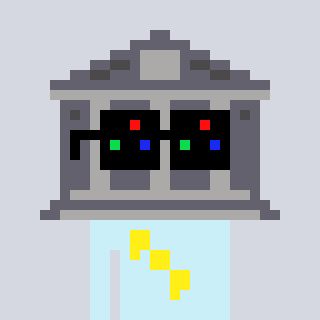
a pixel art character with square black sunglasses, a bank-shaped head and a cold-colored body on a cool background